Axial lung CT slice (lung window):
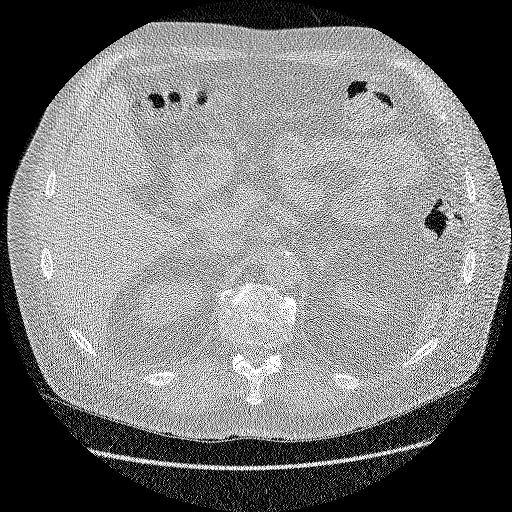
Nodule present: no